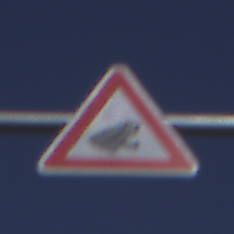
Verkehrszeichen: AmphibienwanderungLinks
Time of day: MorningAfternoon
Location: Outdoor (Nature)
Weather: Clear
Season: NotSpecified
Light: Natural